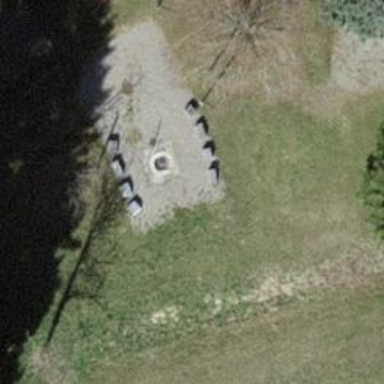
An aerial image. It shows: Barbecue facility.